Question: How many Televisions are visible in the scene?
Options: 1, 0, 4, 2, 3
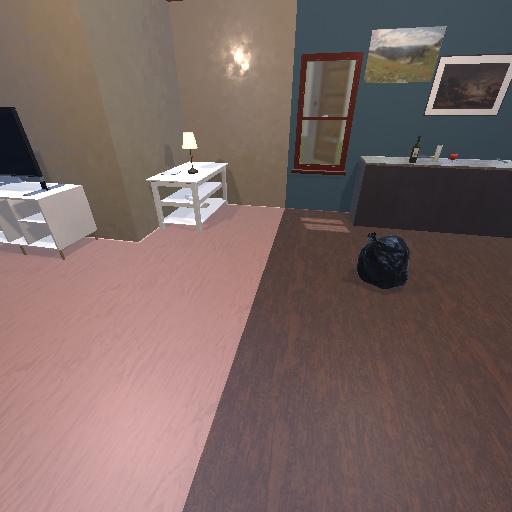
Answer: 1